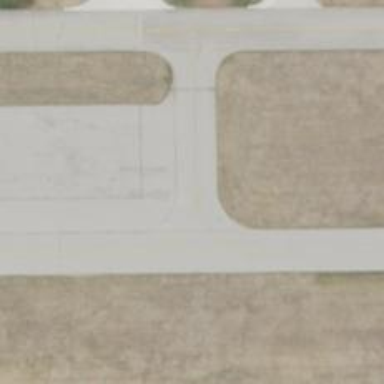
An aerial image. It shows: Image of taxiway at airport.